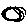
Label: circle